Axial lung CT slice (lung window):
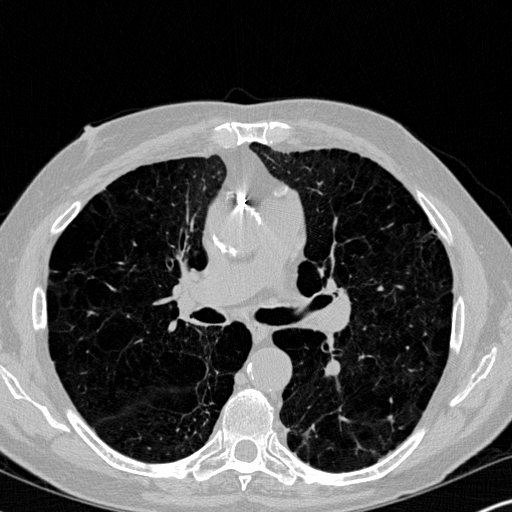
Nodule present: no